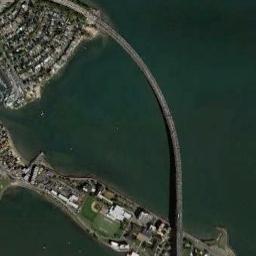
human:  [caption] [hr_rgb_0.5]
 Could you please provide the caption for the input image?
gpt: Both sides of the river are dense forests .

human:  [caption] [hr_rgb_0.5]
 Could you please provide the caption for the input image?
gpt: A bridge built on a dark green river and the river island of the river while some buildings arranged neatly on both sides of the river .

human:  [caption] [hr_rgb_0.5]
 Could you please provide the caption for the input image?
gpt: A winding bridge is over the deep green river .

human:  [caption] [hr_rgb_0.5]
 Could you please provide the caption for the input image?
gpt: A curved bridge connects the two land lands on the shores of the blue sea  There are many buildings and roads on the land .

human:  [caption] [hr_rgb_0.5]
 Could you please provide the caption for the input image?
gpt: There are many buildings beside the bridge .